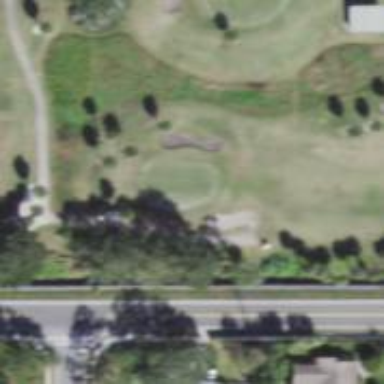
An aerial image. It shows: View of golf hole.